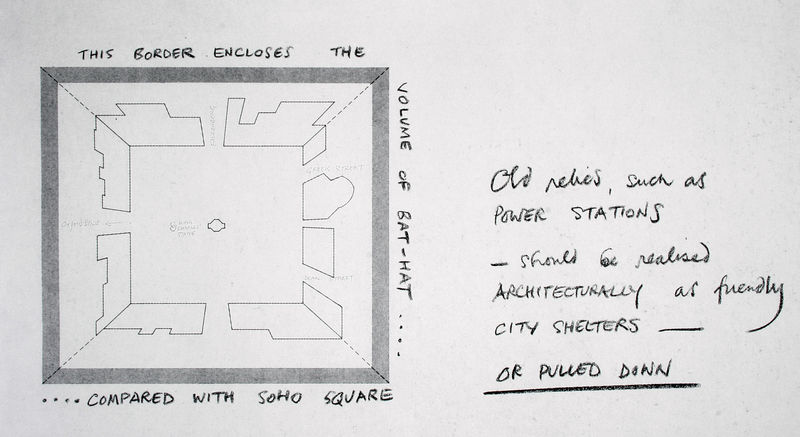
Titel: "Bat Hat", Entwurf für die Umgestaltung des Battersea-Kraftwerks in London - Räumlicher Vergleich mit Soho Square
Künstler: Cedric Price
Schlagwörter: weiß, grau, raum, schwarz, skizze, zeichnung, architektur, rahmen, schrift, perspektive, studie, grafik, graphik, linien, striche, oben, punkte, schwarzweiß, text, entwurf, plan, vorlage, quadrat, englisch, handschrift, legende, erklärung, grundriss, power station